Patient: sex M, age 60
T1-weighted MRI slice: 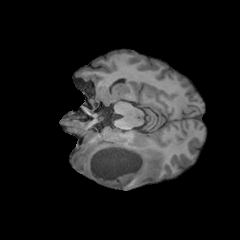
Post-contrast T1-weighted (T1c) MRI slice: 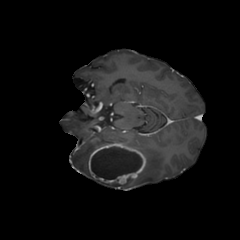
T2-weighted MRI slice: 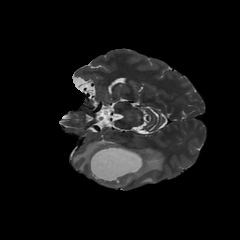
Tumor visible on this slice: yes
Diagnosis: Glioblastoma, IDH-wildtype
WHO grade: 4